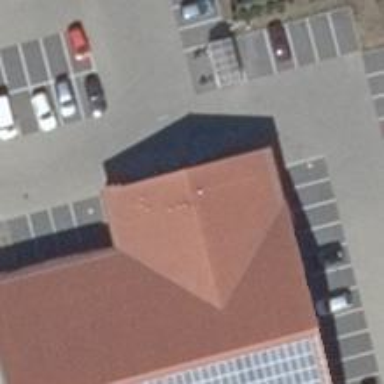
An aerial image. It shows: Supermarket.